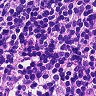
Metastatic tissue present: no